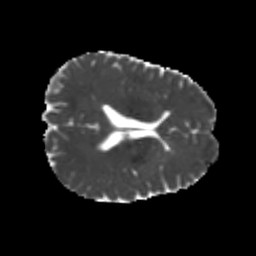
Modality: MD
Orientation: axial
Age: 21
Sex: male
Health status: healthy
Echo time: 0.074 s